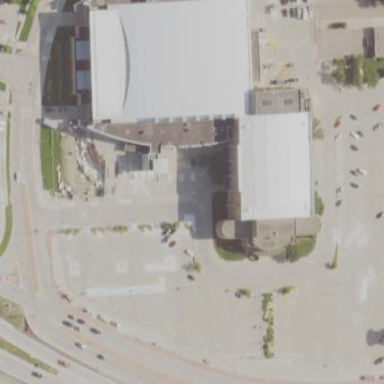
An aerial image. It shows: Events venue building.